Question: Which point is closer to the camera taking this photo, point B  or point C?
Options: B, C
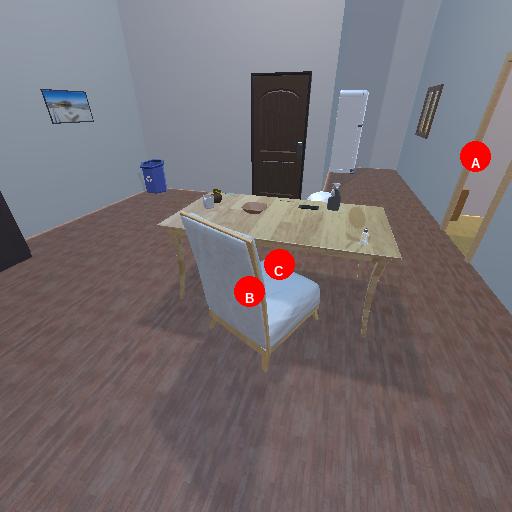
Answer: B